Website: apple
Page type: delivery-shipping
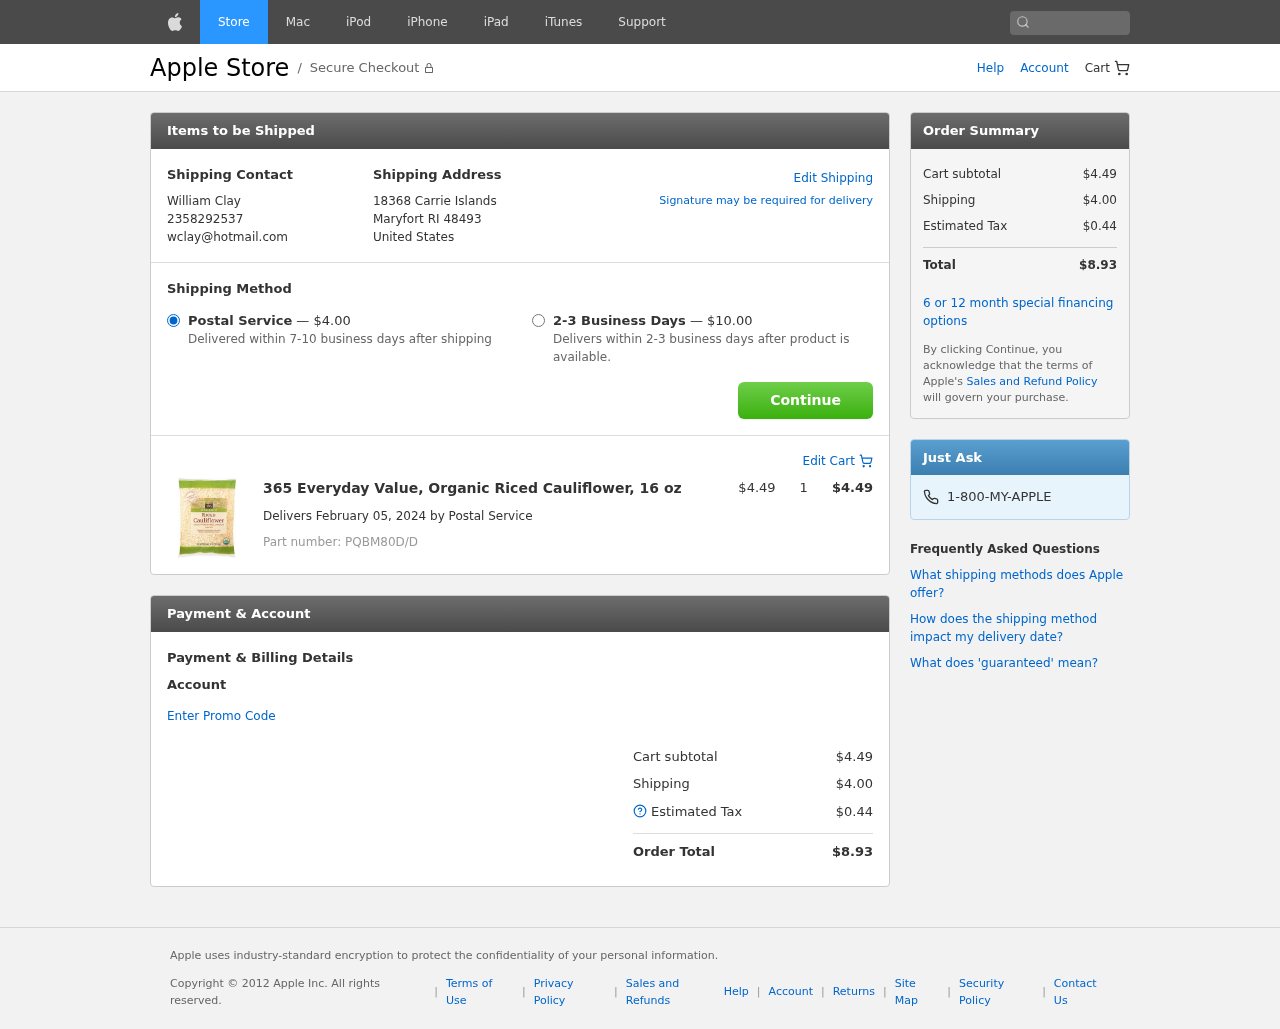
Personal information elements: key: PII_CITY
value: Maryfort
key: PII_COUNTRY
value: United States
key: PII_EMAIL
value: wclay@hotmail.com
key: PII_FULLNAME
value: William Clay
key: PII_PHONE
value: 2358292537
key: PII_POSTCODE
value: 48493
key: PII_STATE_ABBR
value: RI
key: PII_STREET
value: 18368 Carrie Islands
Product elements: key: PRODUCT1_NAME
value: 365 Everyday Value, Organic Riced Cauliflower, 16 oz
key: PRODUCT1_PRICE
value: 4.49
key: PRODUCT1_QUANTITY
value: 1
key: PRODUCT1_SKU
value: PQBM80D/D
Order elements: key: ORDER_SHIPPING_COST
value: $4.00
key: ORDER_SUBTOTAL
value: $4.49
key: ORDER_DELIVERY_DATE
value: February 05, 2024
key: ORDER_TAX
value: $0.44
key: ORDER_TOTAL
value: $8.93